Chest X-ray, PA view. Patient: 34 years old, sex F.
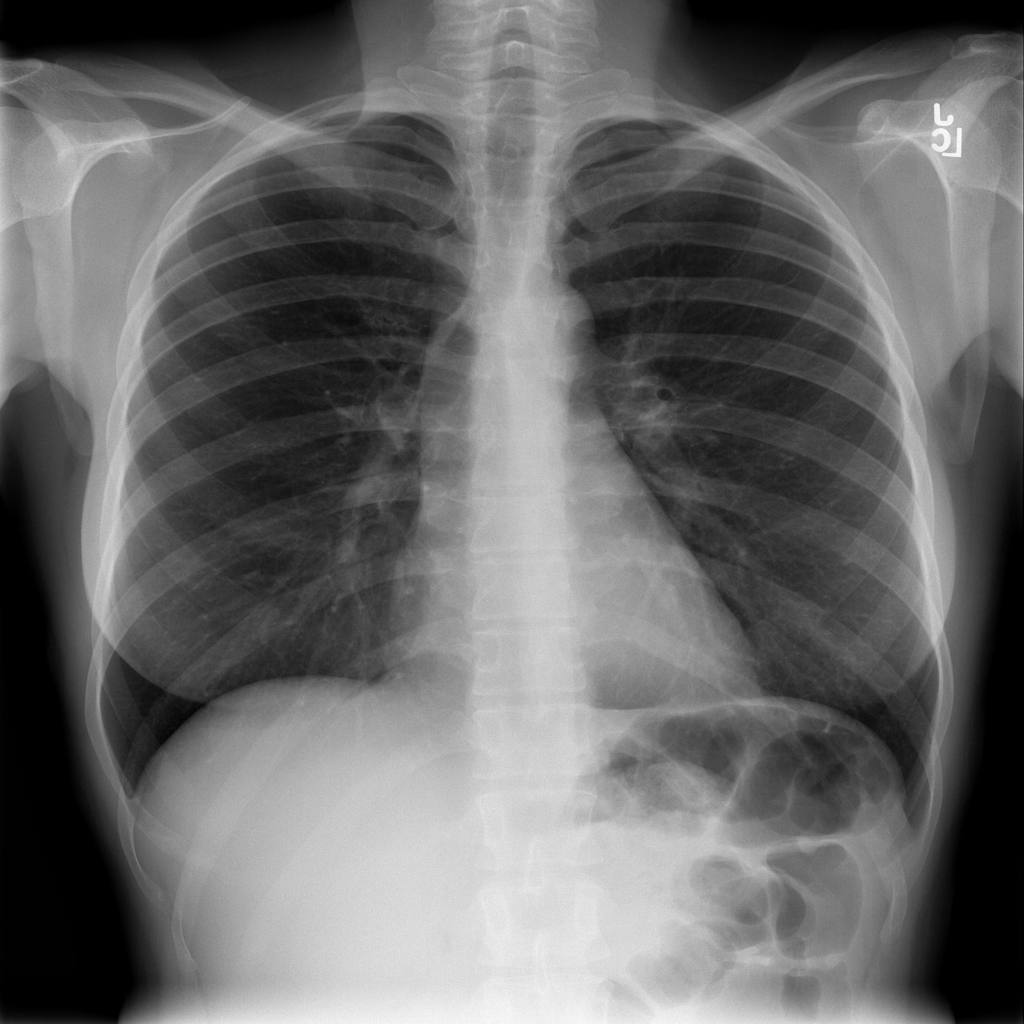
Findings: No Finding